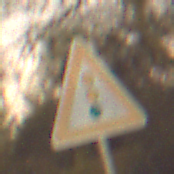
Verkehrszeichen: Lichtzeichenanlage
Umgebung: Outdoor, Nature
Tageszeit: Night
Wetter: Clear
Licht: Natural
Jahreszeit: NotSpecified
Kontrast: LowContrast